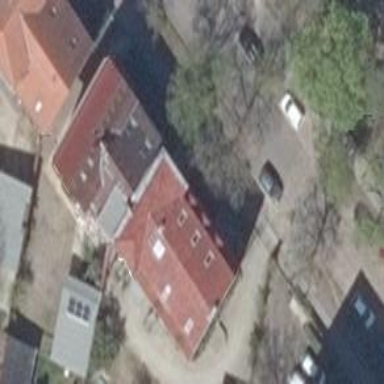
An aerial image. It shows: Building consisting of apartments with double saltbox roof shape.